Interaction volume radius: 5 \u00c5
Interaction volume height: 15 \u00c5
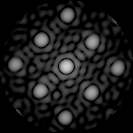
Disorder parameter: 0.1032